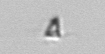
Label: Pyramimonas